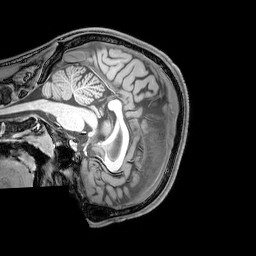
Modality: T1w
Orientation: sagittal
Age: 24
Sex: male
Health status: healthy
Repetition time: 0.081 s
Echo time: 0.037 s